Interaction volume radius: 5 \u00c5
Interaction volume height: 15 \u00c5
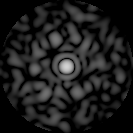
Disorder parameter: 0.8573